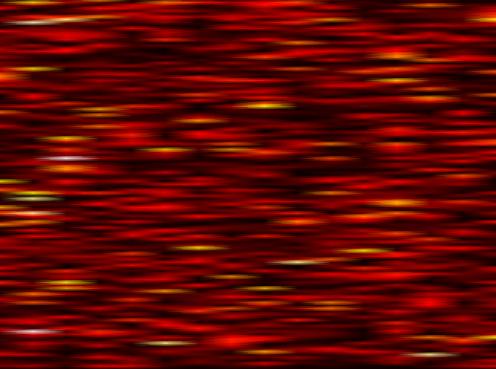
Label: WOLA